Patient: sex M, age 58
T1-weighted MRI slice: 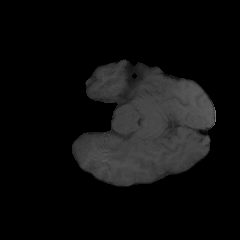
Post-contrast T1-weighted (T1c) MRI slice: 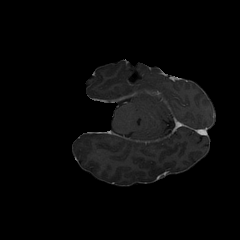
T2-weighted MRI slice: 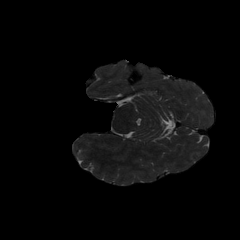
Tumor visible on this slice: no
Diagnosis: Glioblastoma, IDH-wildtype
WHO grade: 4